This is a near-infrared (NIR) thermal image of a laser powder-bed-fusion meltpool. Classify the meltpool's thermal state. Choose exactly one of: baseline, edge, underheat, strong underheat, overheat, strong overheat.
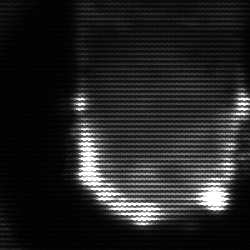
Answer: baseline